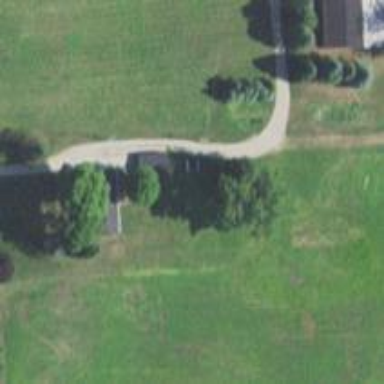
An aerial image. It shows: Driveway.